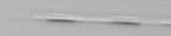
Label: Leptocylindrus